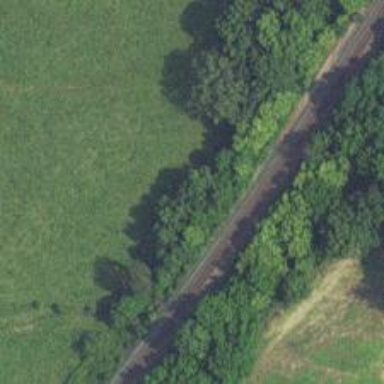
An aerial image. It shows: Railway track.